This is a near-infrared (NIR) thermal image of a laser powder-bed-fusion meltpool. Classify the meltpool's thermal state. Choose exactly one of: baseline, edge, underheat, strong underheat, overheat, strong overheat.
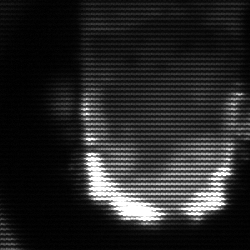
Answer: baseline